Question: I'm learning RxJava using the RxAndroid library, while using Retrofit to do networking, and RetroLambda to use Java8 lambdas.
The app I wish to build has the following functionality:
- - - -
I have it working like such:
'''
// emit when text is changed
Observable<OnTextChangeEvent> textStream = WidgetObservable.text(mEditText);
Observable<OnTextChangeEvent> debouncedStream = textStream.debounce(1, TimeUnit.SECONDS); // Unchecked assignment
// start activity indicator immediately
textStream
.observeOn(AndroidSchedulers.mainThread())
.subscribe(s -> mProgressBar.setVisibility(View.VISIBLE));
debouncedStream
.map(t -> wikiService.search(t.text().toString())) // query wikipedia
.map(Object::toString)
.observeOn(AndroidSchedulers.mainThread())
.subscribe(s -> {
mTextView.setText(s == null ? "Error" : s);
mProgressBar.setVisibility(View.GONE);
});
'''
Now, I wish to add a new widget, to allow my wikipedia query to use another language. For now, I'll settle on a Switch, either "en" or "nl" as prefix for the wikipedia url.

So I make a new Observable from the Switch, it emits 'OnCheckedChangeEvent's.
My thinking is, I need to combine this Observable with the 'textStream'.
When the switch is flipped basically the same functionality should be run, but not quite. The current running query (if at all running) becomes obsolete, since the url-prefix will change. It should wait another 1 second, and then start a new network call.
Obviously the following does not work:
'''
// emit when Switch is flipped
Observable<OnCheckedChangeEvent> languageSwitchStream = WidgetObservable.input(mLanguageSwitch);
// emit when text is changed
Observable<OnTextChangeEvent> textStream = WidgetObservable.text(mEditText);
// combine these 2, but they are using different types
Observable uiChangeStream = Observable.merge(textStream, languageSwitchStream);
Observable<OnTextChangeEvent> debouncedStream = uiChangeStream.debounce(1, TimeUnit.SECONDS); // Unchecked assignment
'''
I cannot just merge the 'textStream' and 'languageSwitchStream'.
So the question becomes: how should I approach this, using proper Rx?
== SOLUTION ==========================
'''
// emit when Switch is flipped
Observable<OnCheckedChangeEvent> languageSwitchStream =
WidgetObservable
.input(mLanguageSwitch)
.startWith(new OnCheckedChangeEvent() {
@Override
public CompoundButton view() {
return null;
}
@Override
public boolean value() {
return mLanguageSwitch.isChecked();
}
});
// emit when text is changed
Observable<OnTextChangeEvent> textStream = WidgetObservable.text(mEditText);
Observable<OnTextChangeEvent> uiChangeStream = Observable
.combineLatest(
textStream,
languageSwitchStream,
(text, switchValue) -> text);
uiChangeStream
.observeOn(AndroidSchedulers.mainThread())
.subscribe(s -> mProgressBar.setVisibility(View.VISIBLE));
uiChangeStream
.debounce(1, TimeUnit.SECONDS)
.map(t -> wikiService.search(t.text().toString())) // query wikipedia
.map(Object::toString)
.observeOn(AndroidSchedulers.mainThread())
.subscribe(s -> {
mTextView.setText(s == null ? "Error" : s);
mProgressBar.setVisibility(View.GONE);
});
'''
Expanding upon the approved answer, I added a '.startsWith()' to the
Switch's Observable, otherwise it will keep waiting for it to be flipped, before emitting a value.
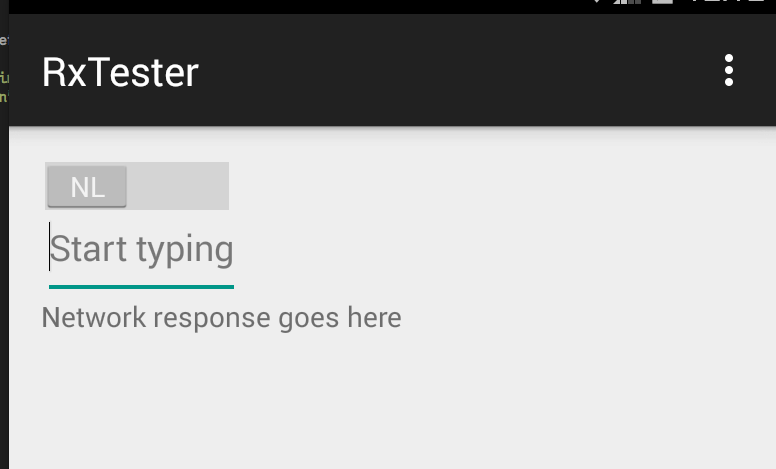
Answer: Use <URL> and do something like this:
'''
Observable<SearchParams> uiChangeStream = Observable.combineLatest(
textStream,
languageSwitchStream,
(text, switch) -> /* extract info from each and return search params */)
.map(searchParams -> wikiService.search(searchParams);
'''
'combineLatest()' will re-emit the last value from the other Observable when one Observable emits a new value.